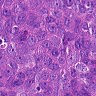
Metastatic tissue present: yes